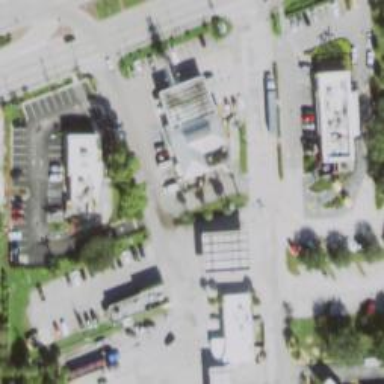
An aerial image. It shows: Convenience shop.